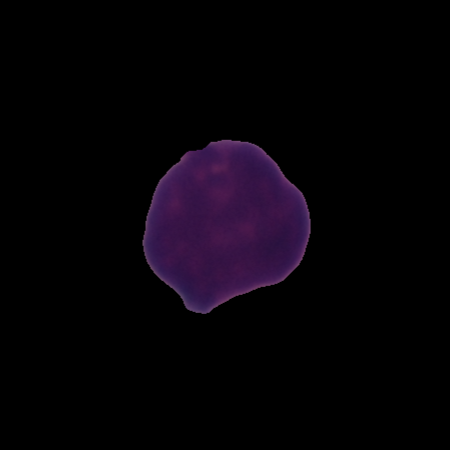
Label: healthy